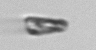
Label: detritus_transparent